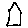
Label: house